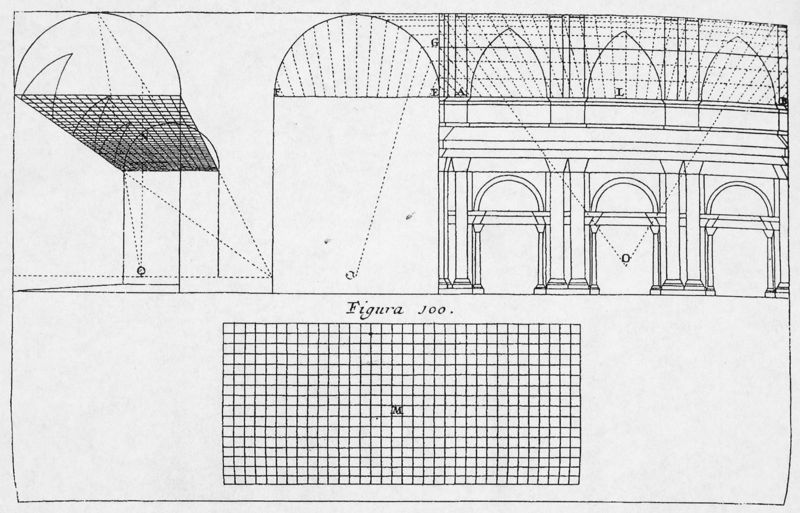
Titel: Konstruktionsmethode für das Langhausfresko von S. Ignazio
Künstler: Andrea Pozzo
Schlagwörter: fenster, säule, zeichnung, architektur, gitter, decke, bogen, perspektive, linien, rundbogen, bögen, arkade, gewölbe, entwurf, arkaden, spitzbogen, spitzbögen, fluchtpunkt, rundbögen, plan, querschnitt, raster, aufriss, ausrichtung, gestrichelt, fluchtpunkte, figura